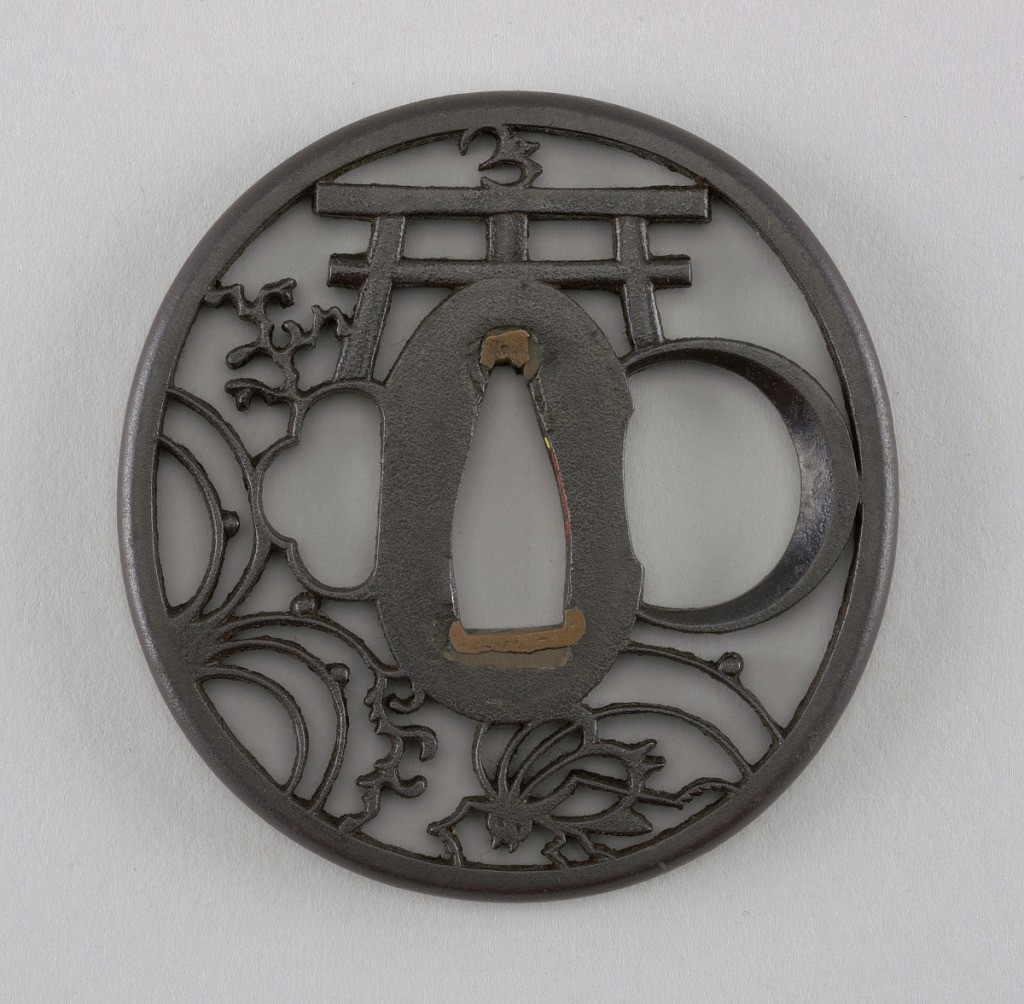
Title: Tsuba
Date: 19th century
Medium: Iron, shakudo (a soft copper and gold alloy)
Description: Probably Akaska school of Edo. This iron tsuba is naga maru gata (round) in shape, and is crafted in the ji sukashi openwork style, with a positive design showing mika tsuki, korogi, ran and torii (crescent moon, cricket, orchid and shrine gate), possibly making an allusion to a poem. At the center is a wide nakago-ana, an opening through which the sword passes, with sekigane (plugs added to fit the tsuba to a sword) made of shakudo (a soft copper and gold alloy). Surrounding this is the seppadai, a flat oval area that has a migaki ji (smooth) surface finish. On either side are ryo-hitsu, openings for the kozuka (utility knife) and the kogai (skewer tool). At right is sashi ura, the side which faces the blade, whose opening takes the negative form of a moon. Opposite is the sashi omote side, which faces the sword hilt. Its tri-lobed opening is of the suhama type, and symbolically represents the coastline of Horai, the holy island of the Immortals. The rim of the tsuba is round, or maru-mimi.